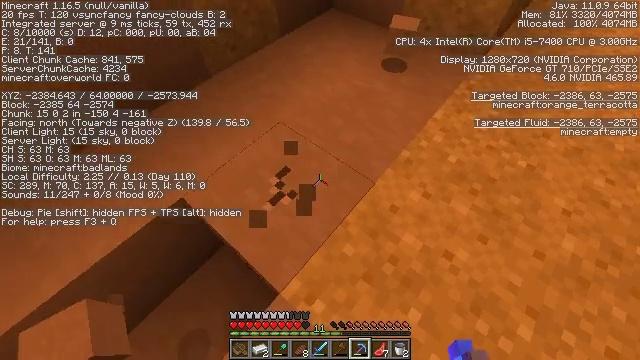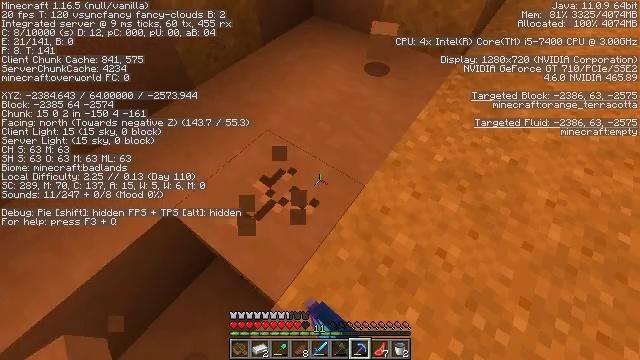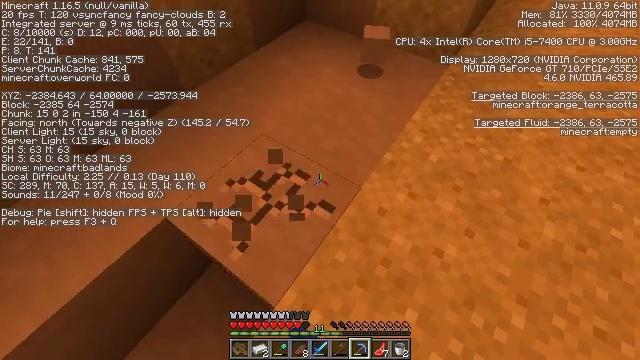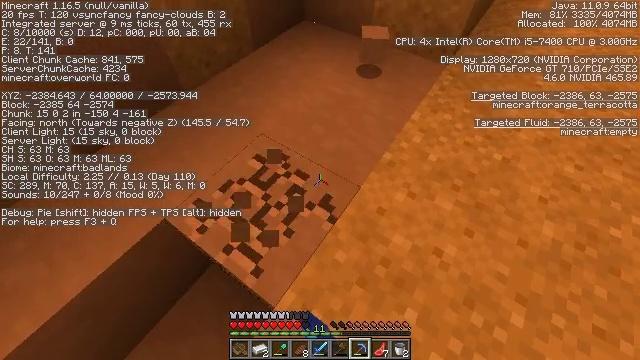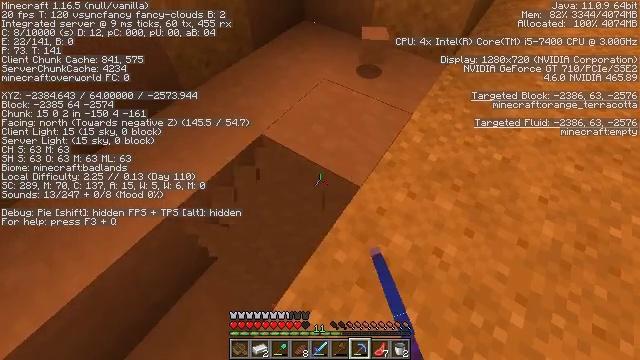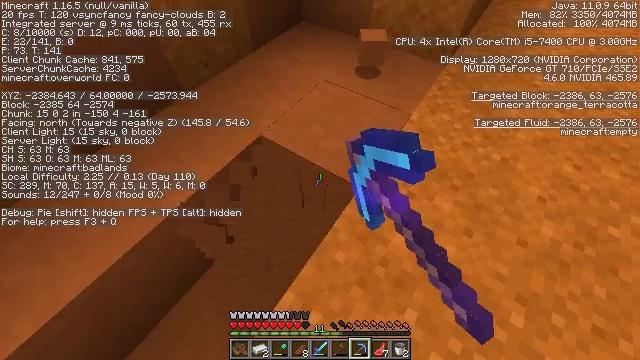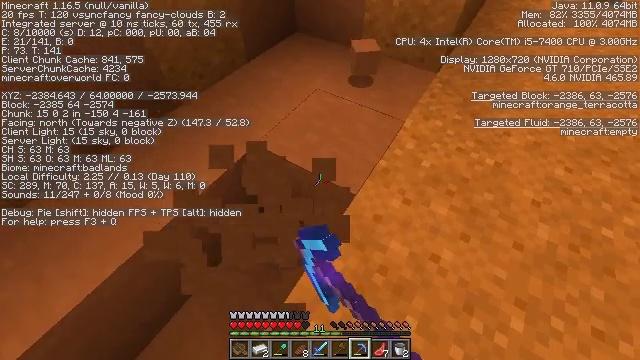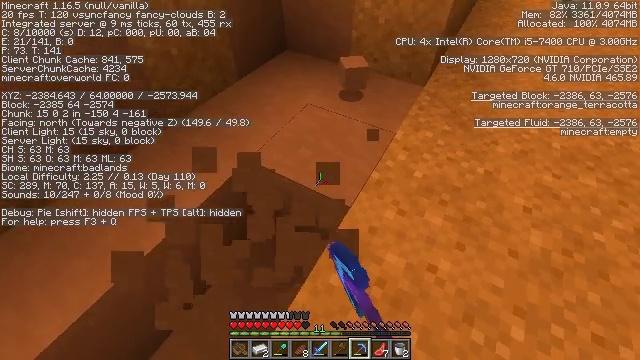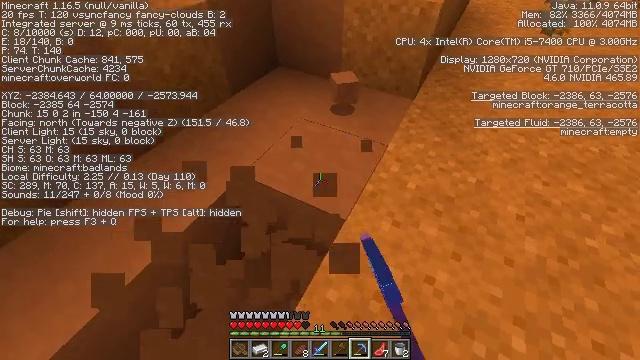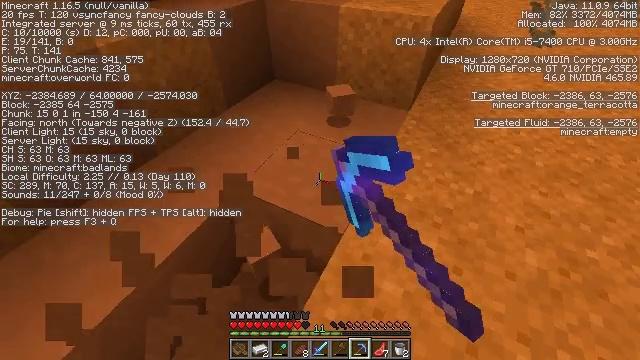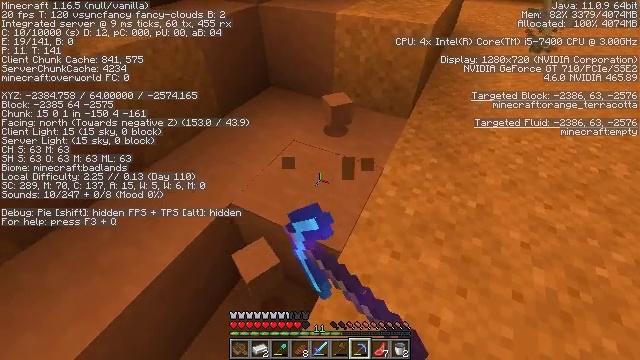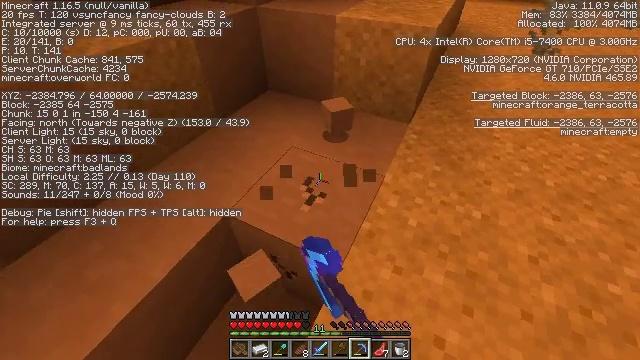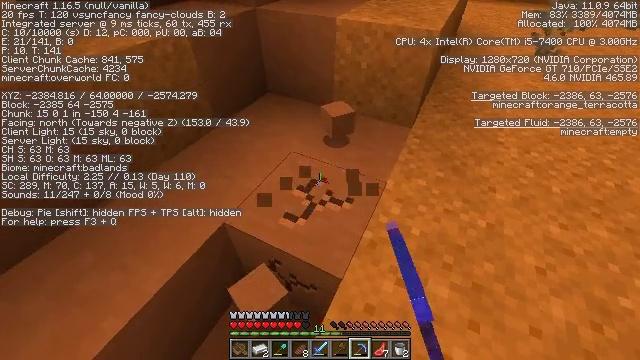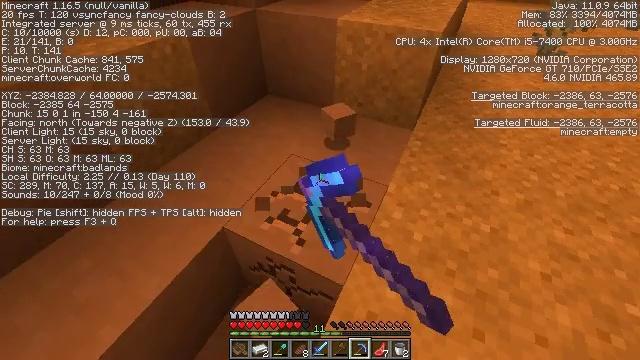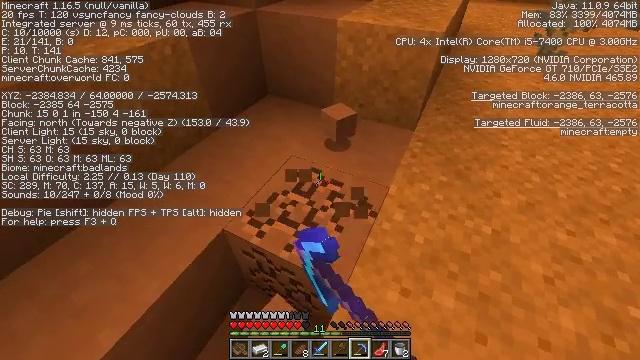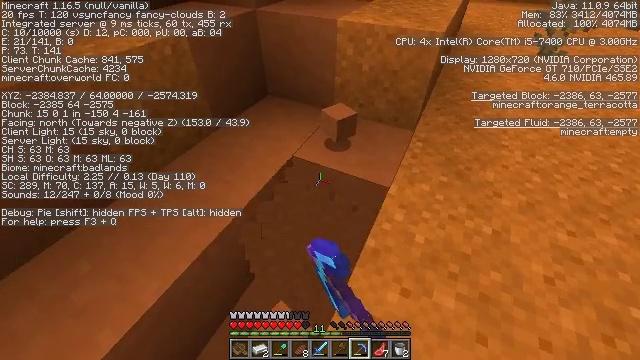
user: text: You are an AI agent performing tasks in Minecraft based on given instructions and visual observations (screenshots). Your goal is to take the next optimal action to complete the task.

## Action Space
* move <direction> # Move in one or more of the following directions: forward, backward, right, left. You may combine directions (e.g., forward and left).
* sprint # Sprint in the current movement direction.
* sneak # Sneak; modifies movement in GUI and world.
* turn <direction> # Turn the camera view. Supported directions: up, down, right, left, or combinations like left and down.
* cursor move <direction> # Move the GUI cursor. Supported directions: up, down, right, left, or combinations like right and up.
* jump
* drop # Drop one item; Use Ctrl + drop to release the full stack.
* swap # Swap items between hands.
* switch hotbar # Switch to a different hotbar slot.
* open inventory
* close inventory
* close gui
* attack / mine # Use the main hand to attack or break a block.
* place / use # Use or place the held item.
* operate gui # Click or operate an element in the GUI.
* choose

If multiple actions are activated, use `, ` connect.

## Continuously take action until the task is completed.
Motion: motion action
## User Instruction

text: Gather orange terracotta blocks.
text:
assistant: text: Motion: turn right and up, attack / mine
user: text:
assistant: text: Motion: turn right, attack / mine
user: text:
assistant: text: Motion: attack / mine
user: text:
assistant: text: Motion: attack / mine
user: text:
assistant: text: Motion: attack / mine
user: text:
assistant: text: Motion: turn right and up, attack / mine
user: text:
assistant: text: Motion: turn right and up, attack / mine
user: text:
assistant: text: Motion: turn right and up, attack / mine
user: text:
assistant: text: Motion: move forward, turn up, attack / mine
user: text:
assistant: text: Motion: move forward, attack / mine
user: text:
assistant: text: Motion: attack / mine
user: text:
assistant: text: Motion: attack / mine
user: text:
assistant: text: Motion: attack / mine
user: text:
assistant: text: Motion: attack / mine
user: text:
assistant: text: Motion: attack / mine
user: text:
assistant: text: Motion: attack / mine
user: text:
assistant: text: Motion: attack / mine
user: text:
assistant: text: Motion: move forward, attack / mine
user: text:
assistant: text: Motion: move forward, attack / mine
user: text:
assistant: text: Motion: move forward, turn right and up, attack / mine
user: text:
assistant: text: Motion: turn right, attack / mine
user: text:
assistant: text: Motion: attack / mine
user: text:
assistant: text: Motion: attack / mine
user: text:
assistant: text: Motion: attack / mine
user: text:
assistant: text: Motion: attack / mine
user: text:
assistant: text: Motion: attack / mine
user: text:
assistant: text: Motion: attack / mine
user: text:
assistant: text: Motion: move forward, attack / mine
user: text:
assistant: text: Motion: move forward, turn left, attack / mine
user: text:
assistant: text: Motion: move forward, turn left, attack / mine